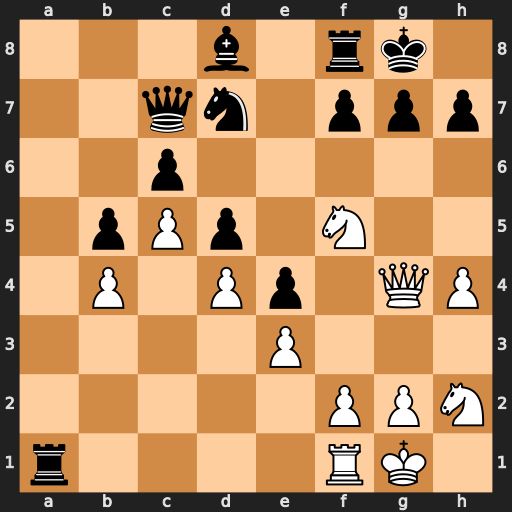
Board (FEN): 3b1rk1/2qn1ppp/2p5/1pPp1N2/1P1Pp1QP/4P3/5PPN/r4RK1
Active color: w
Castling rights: -
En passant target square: -
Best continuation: Qxg7#